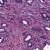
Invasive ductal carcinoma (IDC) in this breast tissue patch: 1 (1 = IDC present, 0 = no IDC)